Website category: auto
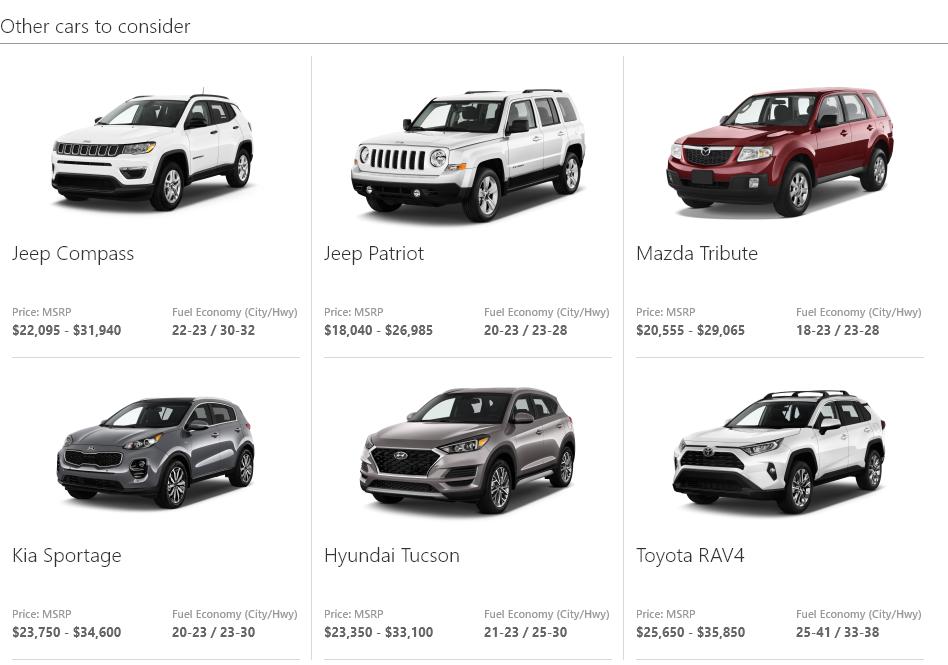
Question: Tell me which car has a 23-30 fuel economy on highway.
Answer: Kia Sportage

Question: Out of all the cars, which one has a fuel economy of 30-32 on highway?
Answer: Jeep Compass

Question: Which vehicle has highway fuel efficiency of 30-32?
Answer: Jeep Compass

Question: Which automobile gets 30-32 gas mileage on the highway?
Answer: Jeep Compass

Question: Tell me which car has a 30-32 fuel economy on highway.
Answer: Jeep Compass

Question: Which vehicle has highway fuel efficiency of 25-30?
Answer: Hyundai Tucson

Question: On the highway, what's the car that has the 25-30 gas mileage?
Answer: Hyundai Tucson

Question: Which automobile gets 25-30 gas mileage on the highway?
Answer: Hyundai Tucson

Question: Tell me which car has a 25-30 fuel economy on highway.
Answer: Hyundai Tucson